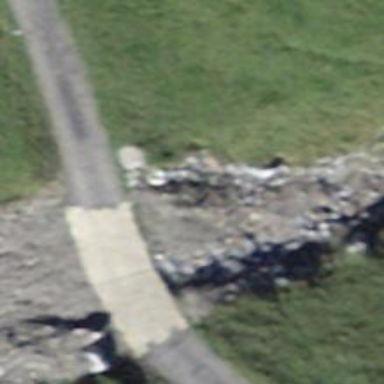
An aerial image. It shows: Culvert tunnel.